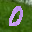
Label: 0